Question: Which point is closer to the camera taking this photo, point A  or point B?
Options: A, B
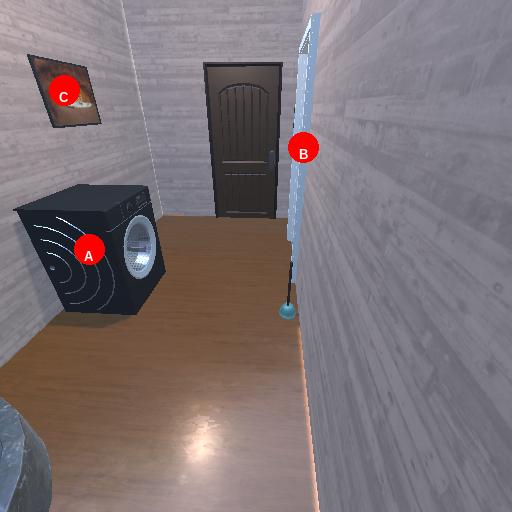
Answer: A